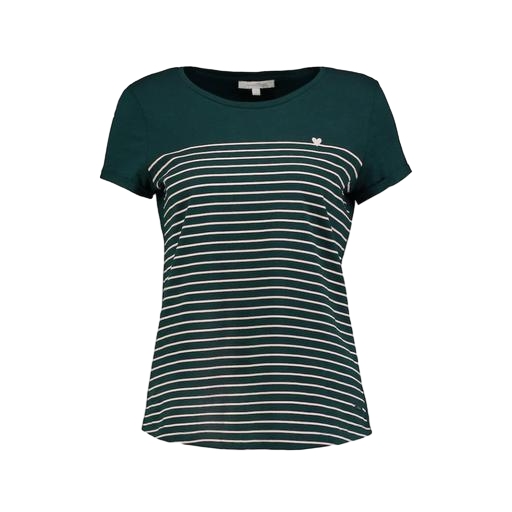
club stripe tee, green contrast t-shirt, stripe t-shirt, white background